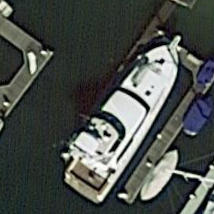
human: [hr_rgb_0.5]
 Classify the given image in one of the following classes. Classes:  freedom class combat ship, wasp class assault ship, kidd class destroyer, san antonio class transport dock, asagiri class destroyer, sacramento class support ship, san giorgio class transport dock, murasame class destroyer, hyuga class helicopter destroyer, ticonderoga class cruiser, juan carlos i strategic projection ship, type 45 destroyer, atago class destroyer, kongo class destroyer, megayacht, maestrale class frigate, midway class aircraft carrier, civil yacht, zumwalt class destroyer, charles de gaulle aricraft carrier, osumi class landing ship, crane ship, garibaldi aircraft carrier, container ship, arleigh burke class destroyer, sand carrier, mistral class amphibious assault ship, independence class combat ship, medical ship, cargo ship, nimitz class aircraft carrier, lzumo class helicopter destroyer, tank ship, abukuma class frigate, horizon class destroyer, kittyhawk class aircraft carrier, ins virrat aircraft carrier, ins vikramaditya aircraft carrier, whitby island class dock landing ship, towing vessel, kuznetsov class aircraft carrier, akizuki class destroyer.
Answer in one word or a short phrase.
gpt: Civil yacht